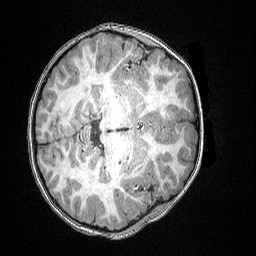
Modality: T1w
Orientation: axial
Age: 80
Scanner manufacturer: siemens
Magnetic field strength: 3 T
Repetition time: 2.5 s
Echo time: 0.00347 s